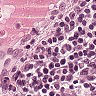
Metastatic tissue present: no